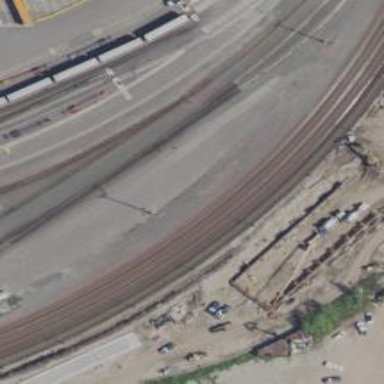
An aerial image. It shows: Railway track.